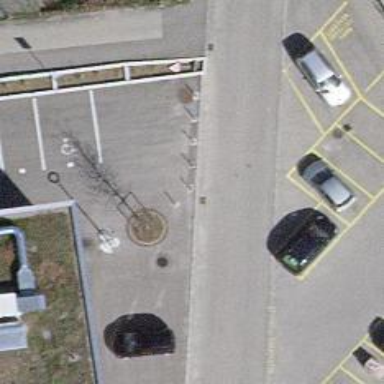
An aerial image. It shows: Bollard barrier.